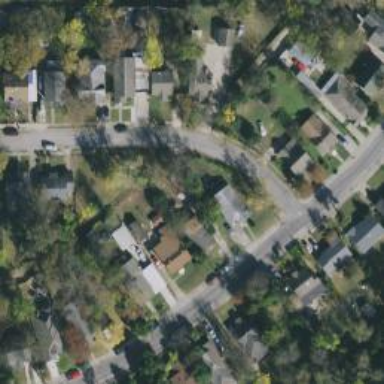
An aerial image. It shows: Residential road.